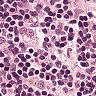
Metastatic tissue present: no